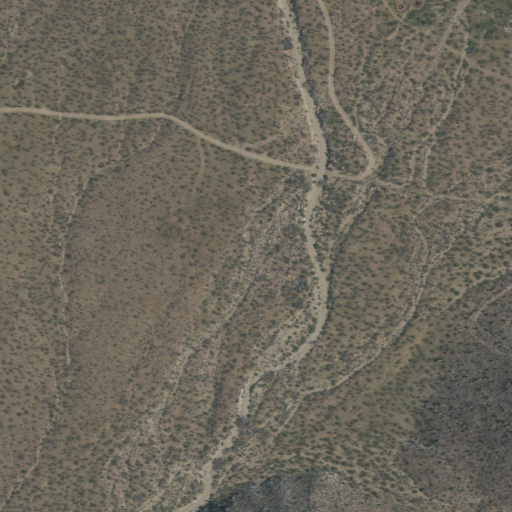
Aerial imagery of valley in California named Beecher Canyon containing only shrub